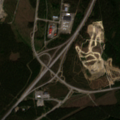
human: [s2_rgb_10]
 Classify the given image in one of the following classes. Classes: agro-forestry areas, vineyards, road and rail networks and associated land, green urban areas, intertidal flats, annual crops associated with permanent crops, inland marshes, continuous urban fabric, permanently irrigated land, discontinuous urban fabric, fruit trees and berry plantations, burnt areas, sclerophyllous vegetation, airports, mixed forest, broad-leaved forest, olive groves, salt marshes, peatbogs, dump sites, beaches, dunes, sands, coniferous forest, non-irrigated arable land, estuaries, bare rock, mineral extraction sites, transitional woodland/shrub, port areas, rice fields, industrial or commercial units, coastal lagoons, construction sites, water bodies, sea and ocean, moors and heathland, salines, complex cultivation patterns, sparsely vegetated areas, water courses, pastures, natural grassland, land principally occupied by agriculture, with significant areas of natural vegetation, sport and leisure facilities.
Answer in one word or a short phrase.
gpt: construction sites, coniferous forest, transitional woodland/shrub